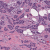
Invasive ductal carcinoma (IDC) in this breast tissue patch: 1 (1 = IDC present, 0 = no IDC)